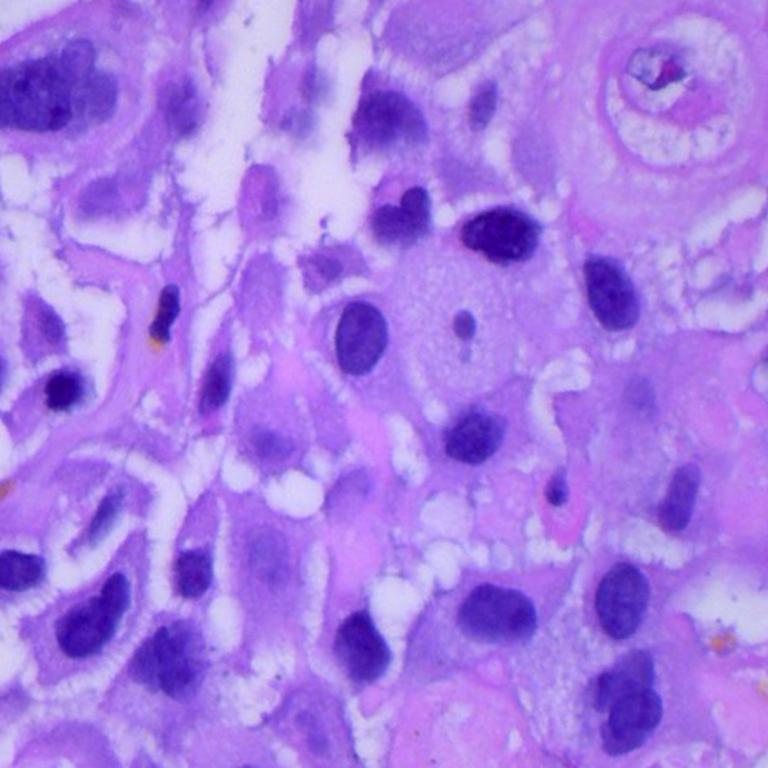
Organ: lung
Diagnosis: squamous carcinomas